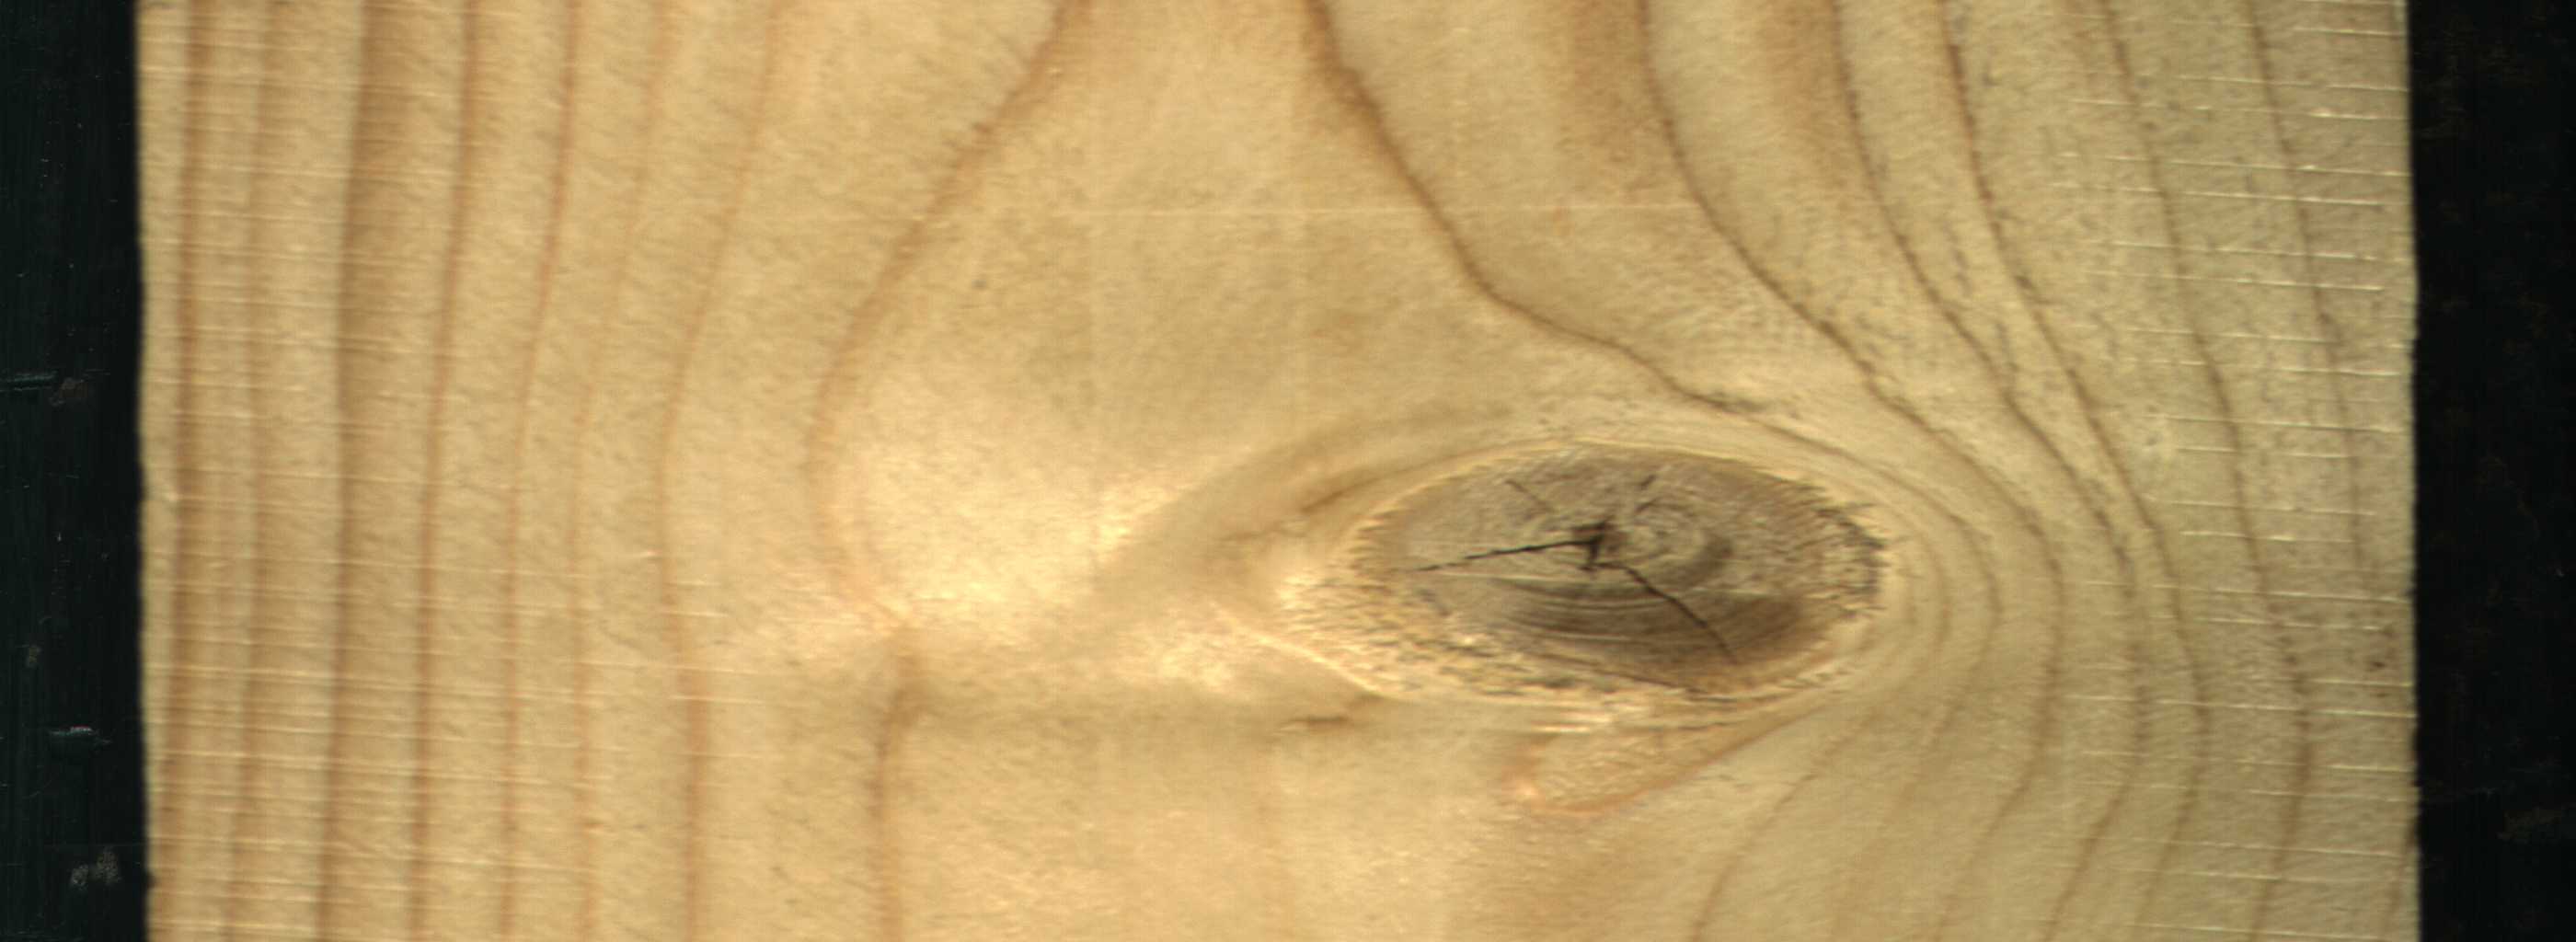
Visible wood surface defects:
knot_with_crack